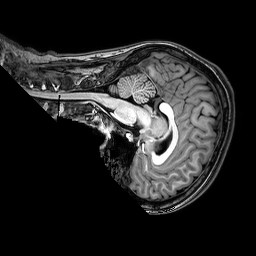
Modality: T1w
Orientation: sagittal
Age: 23
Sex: female
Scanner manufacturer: philips
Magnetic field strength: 3 T
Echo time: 0.0038 s